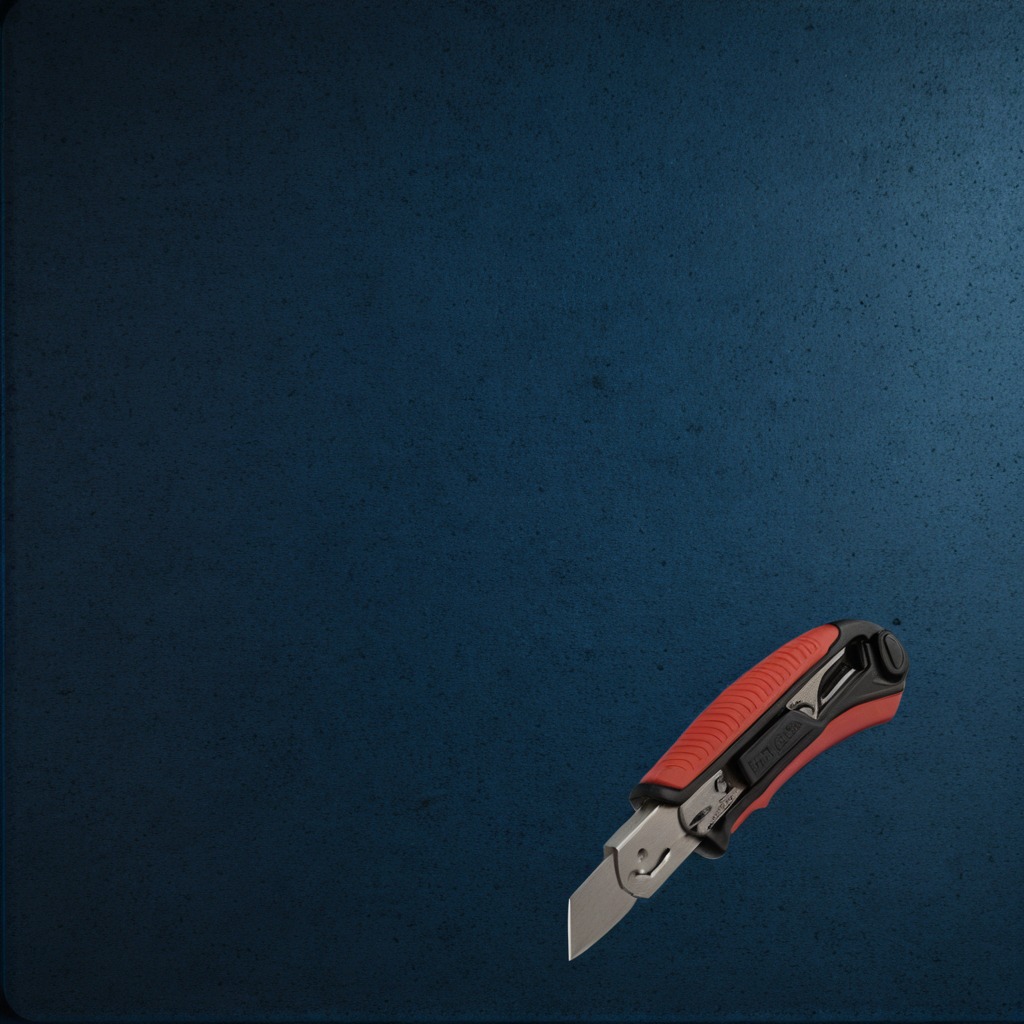
A utility knife lying on the clean granite tabletop inside a workshop at night dim ambient light soft shadows worn but beneath the mat